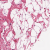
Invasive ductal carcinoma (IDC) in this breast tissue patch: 0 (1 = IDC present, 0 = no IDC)